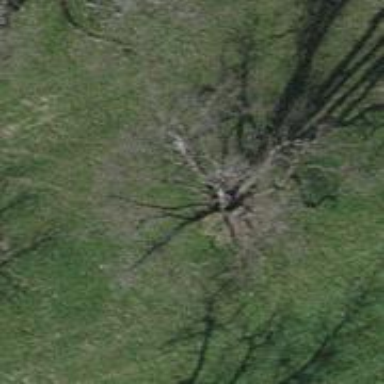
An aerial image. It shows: Single tag "natural: tree."